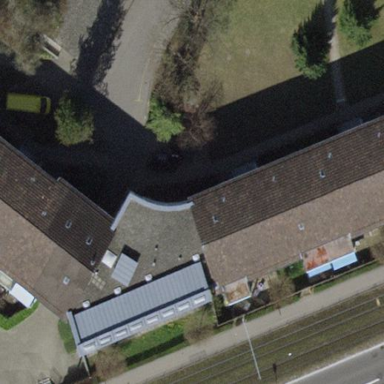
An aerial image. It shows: Building.